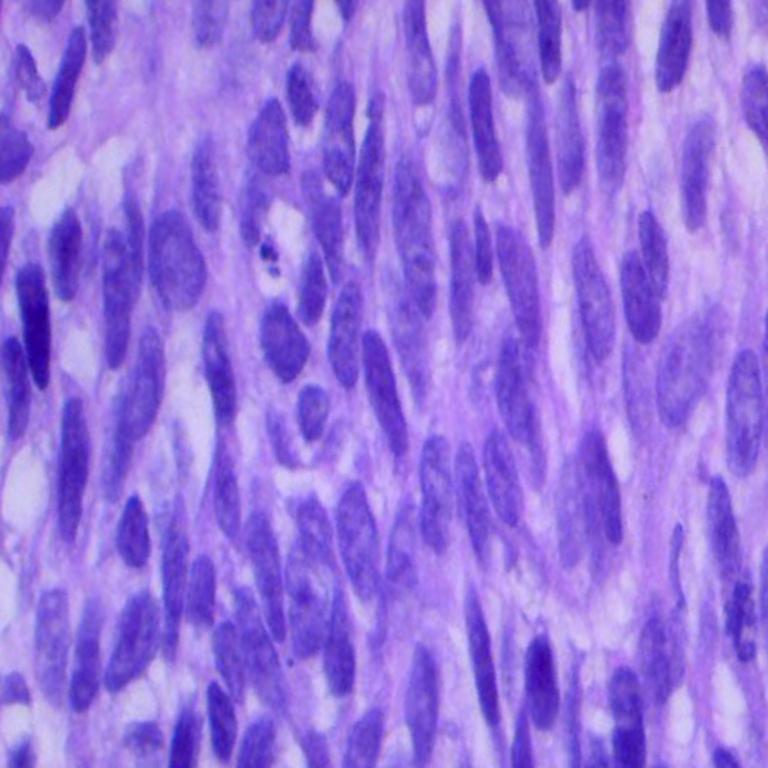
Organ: lung
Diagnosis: squamous carcinomas